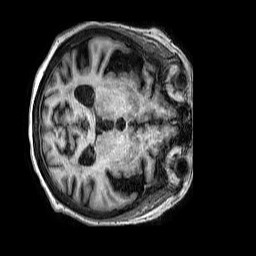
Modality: T1w
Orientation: axial
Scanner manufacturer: philips
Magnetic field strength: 3 T
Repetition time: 0.006582 s
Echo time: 0.002958 s